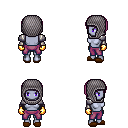
a pixel art fantasy rpg character, female body template, dark elf, purple skin, steel arm armor, magenta pants, pink pageboy hairstyle, chain hood, gold gloves, brown slippers, four views (front, back, left, right), 2x2 character sprite sheet, small pixel art, hard edges, no anti-aliasing